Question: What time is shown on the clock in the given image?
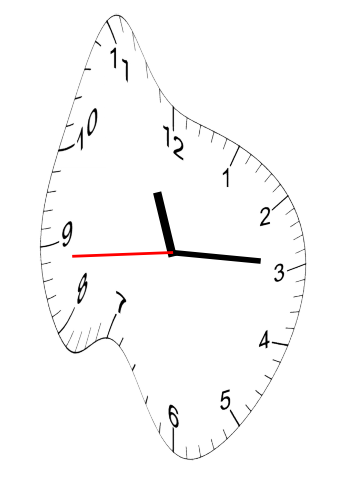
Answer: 11:14:44